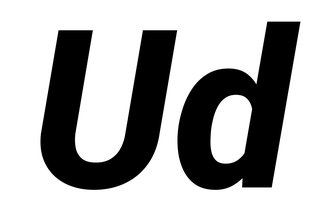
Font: Roboto-Italic_ExtraBold_Italic